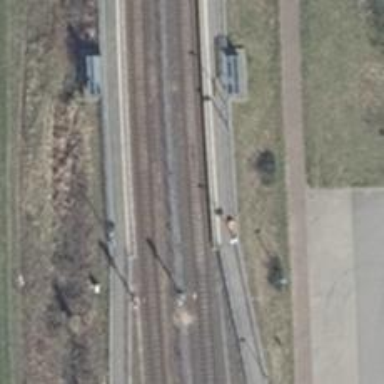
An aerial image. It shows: Stop position for public transport at railway stop.